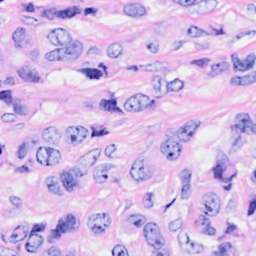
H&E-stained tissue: Breast